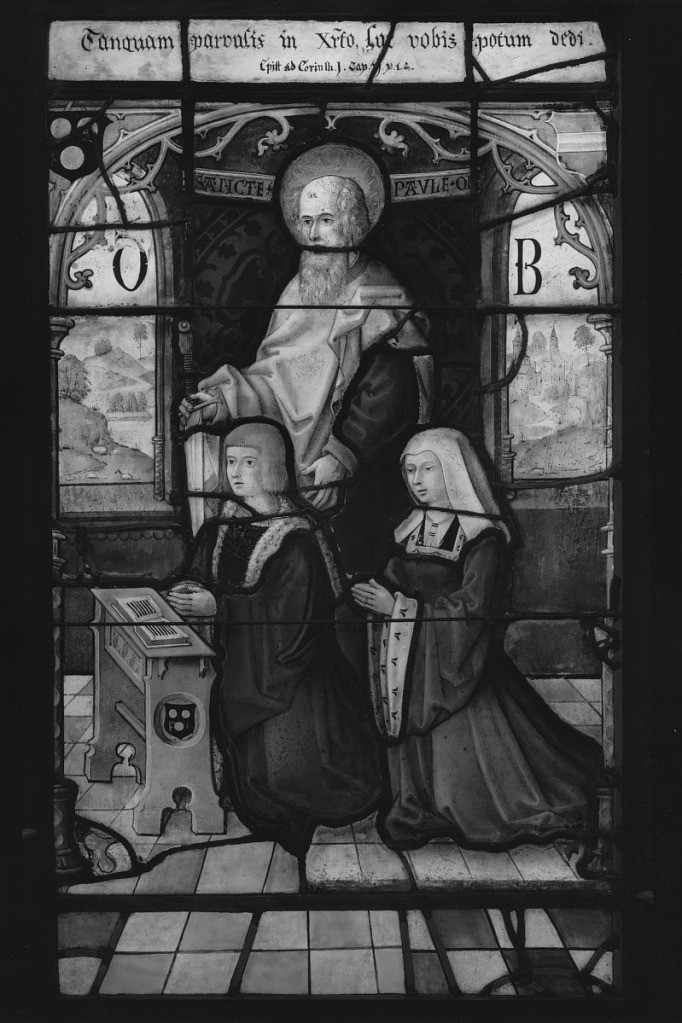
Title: Stained glass
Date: ca. 1530–50
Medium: Glass, wood,metal
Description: C: Virgin Mary
D: St. Paul